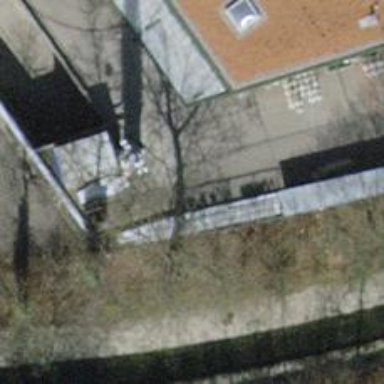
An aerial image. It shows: Man-made mast used for communication purposes.